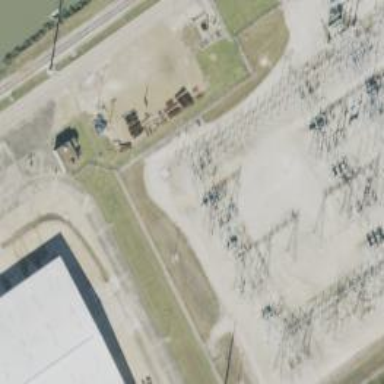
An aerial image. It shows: Switch used for power control.